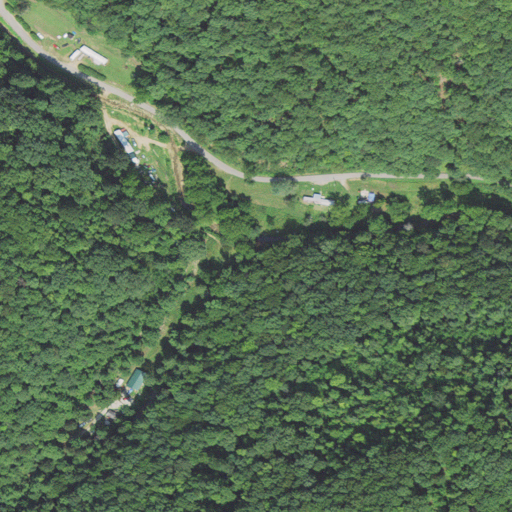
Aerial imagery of valley in West Virginia named Booker Hollow containing deciduous forest, mixed forest, open development, and pasture